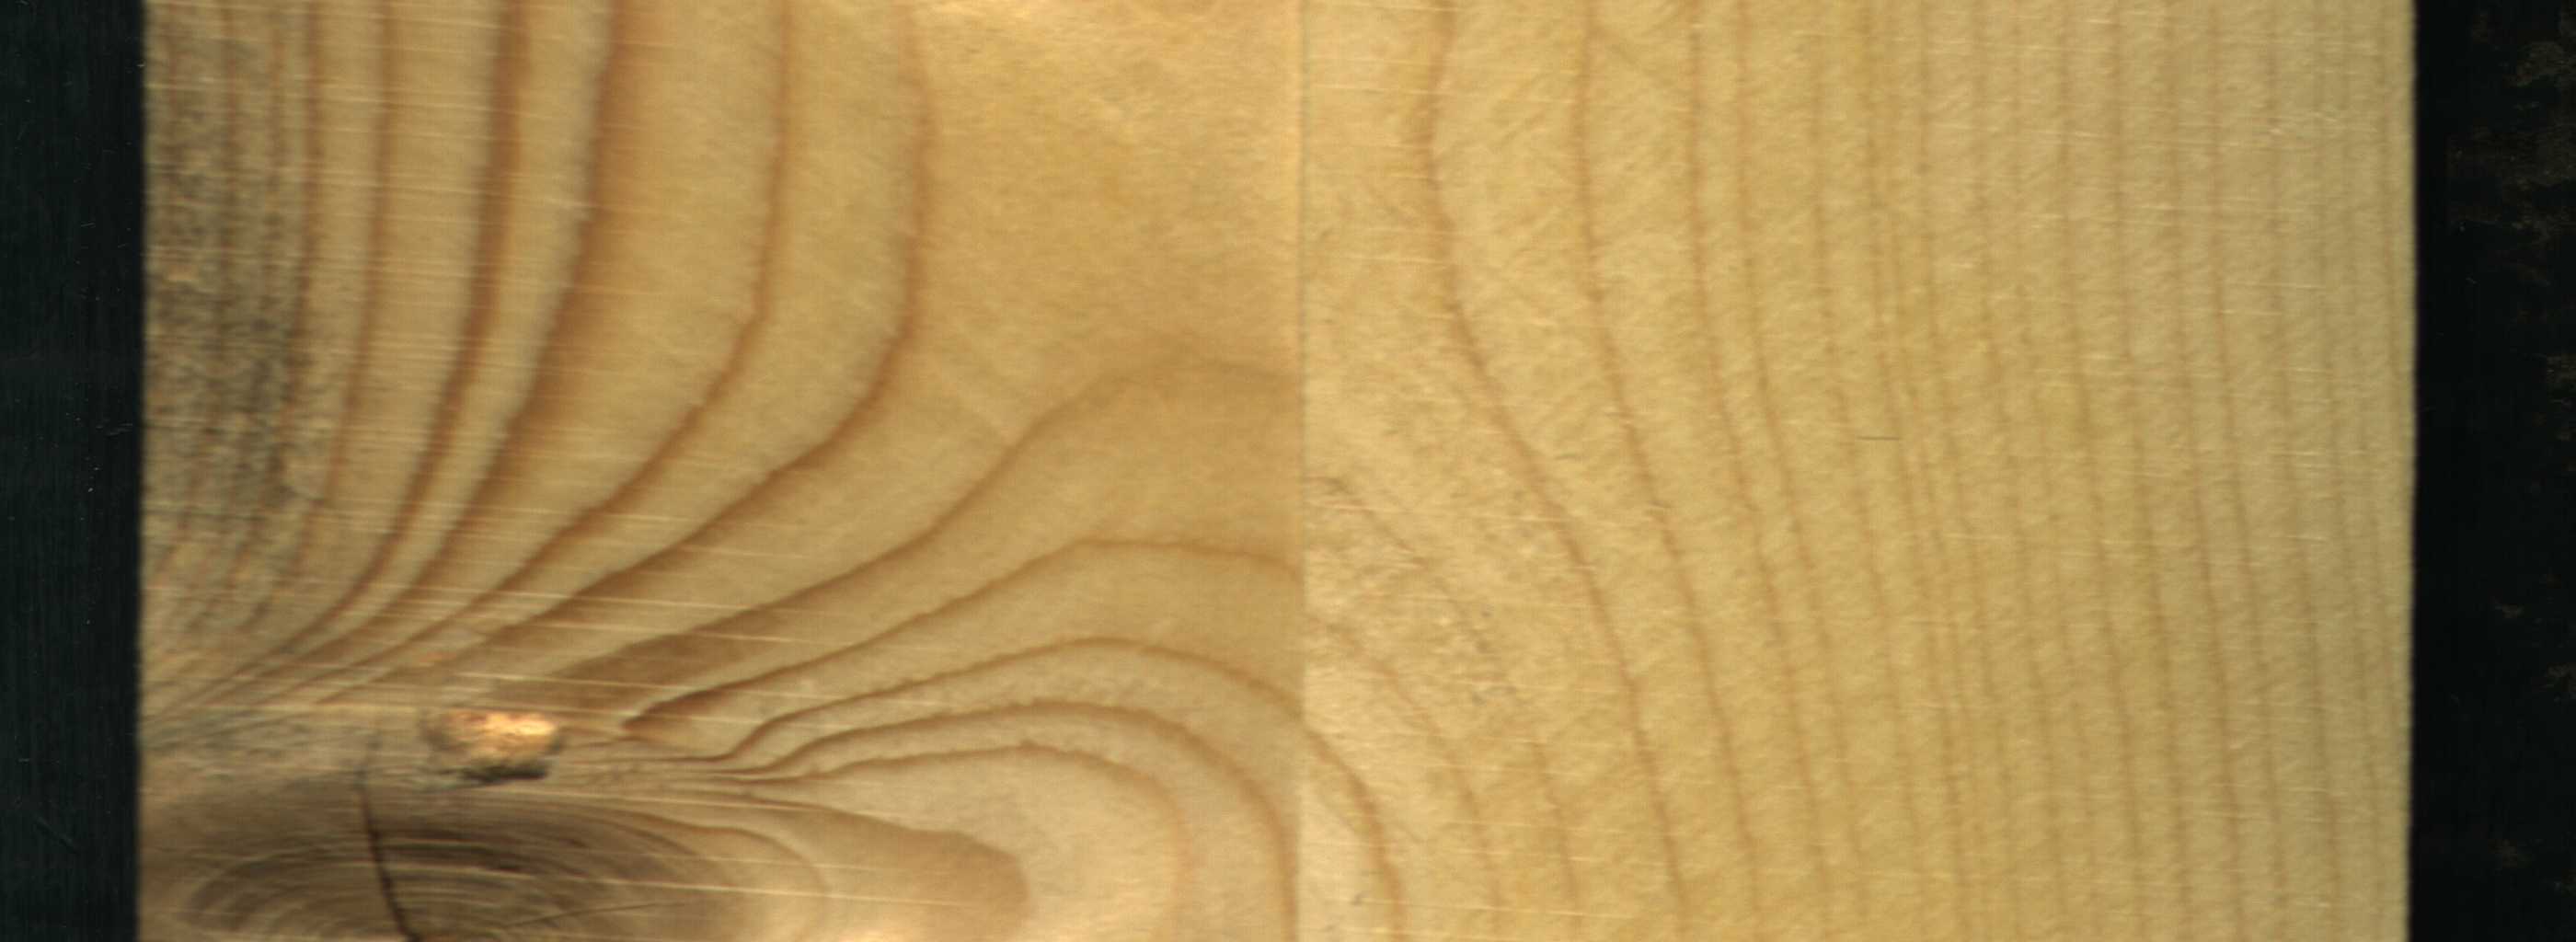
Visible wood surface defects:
knot_with_crack